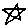
Label: star